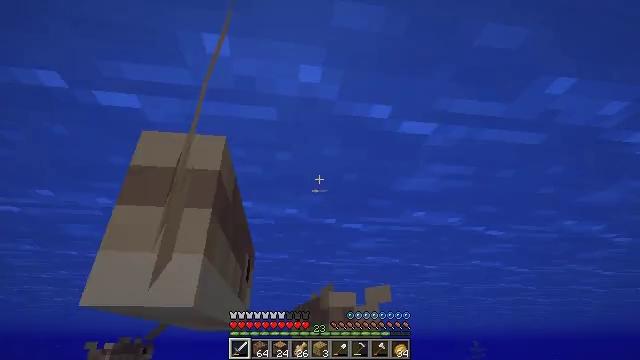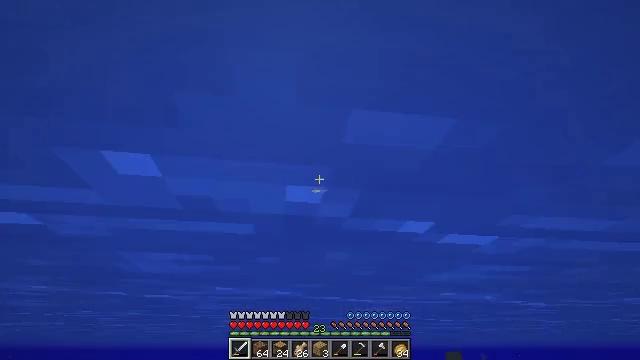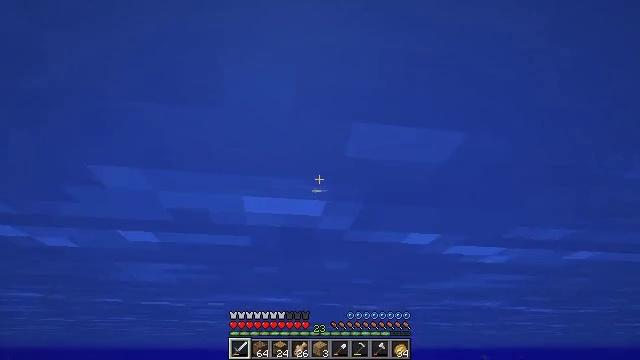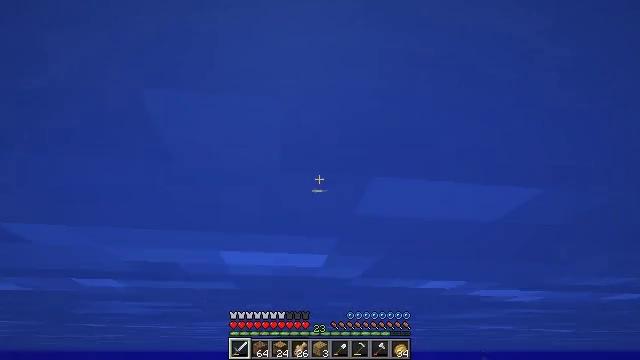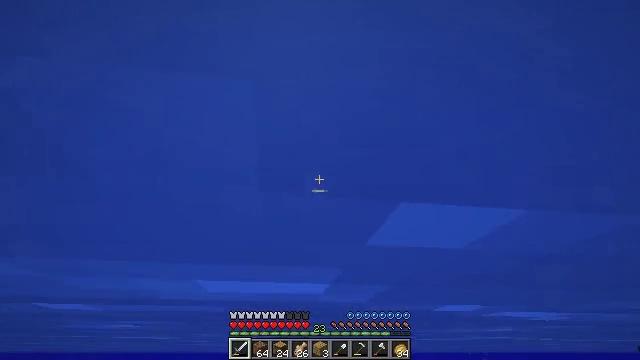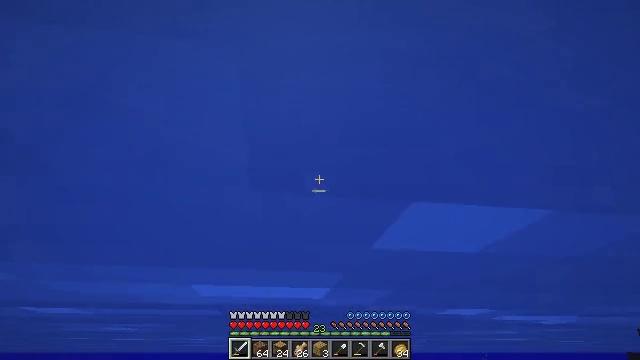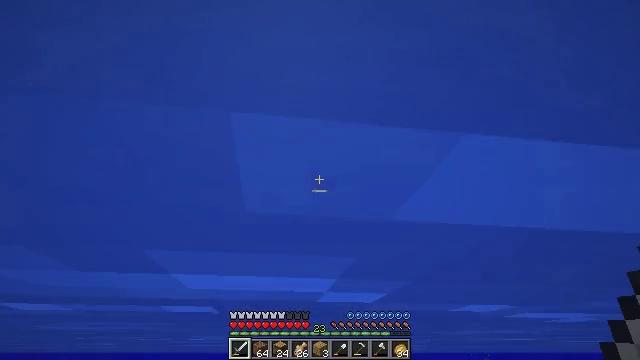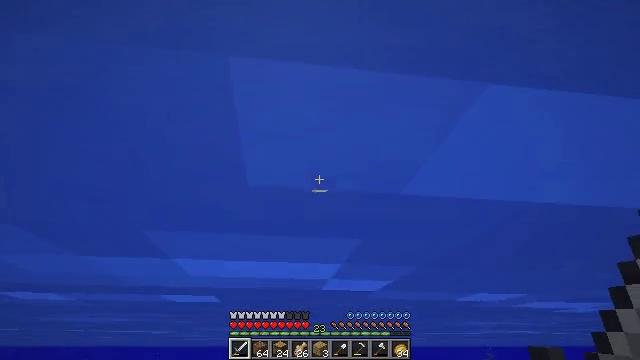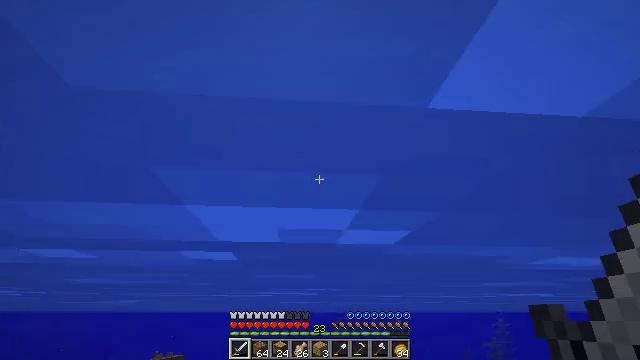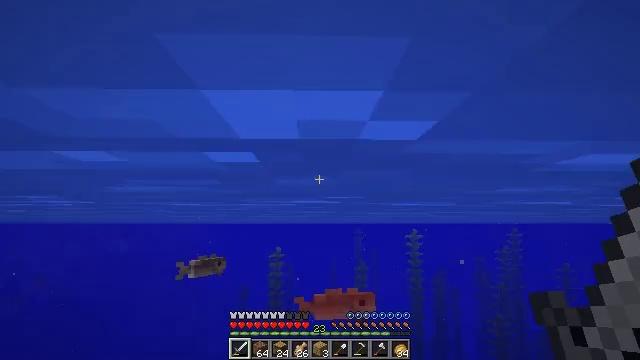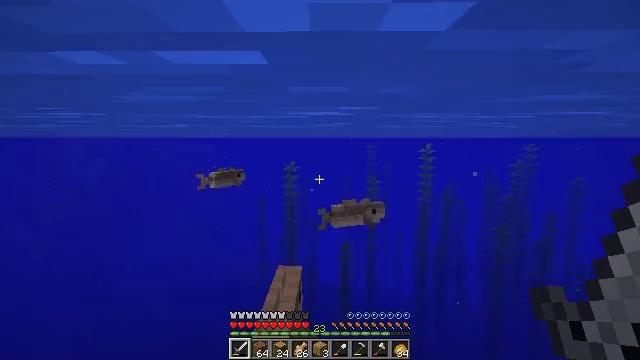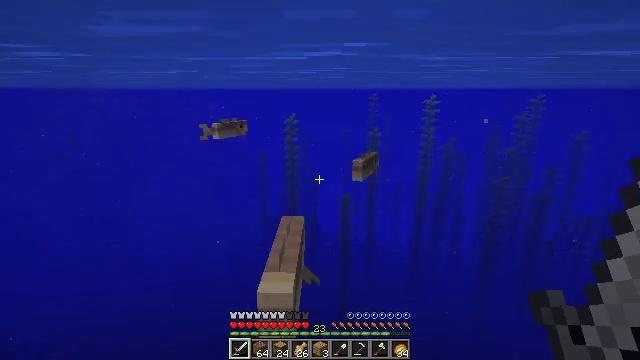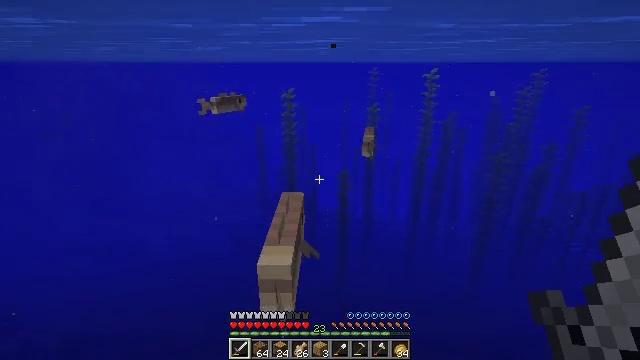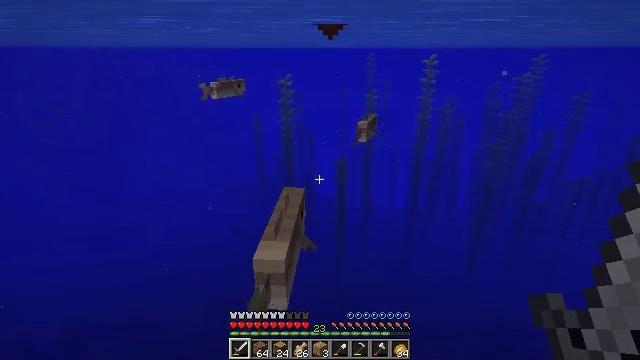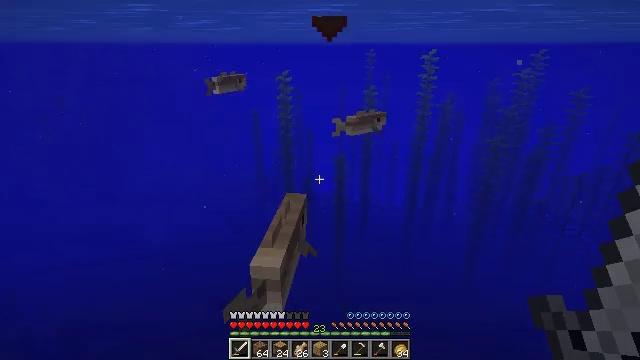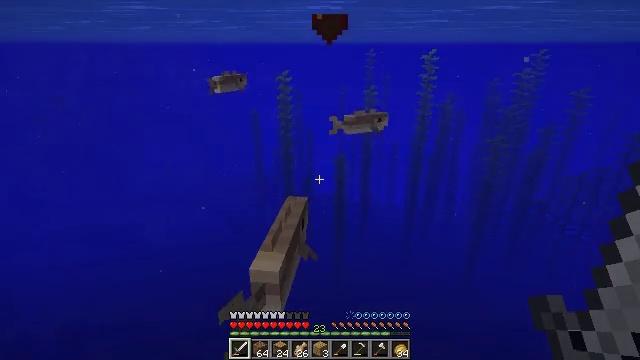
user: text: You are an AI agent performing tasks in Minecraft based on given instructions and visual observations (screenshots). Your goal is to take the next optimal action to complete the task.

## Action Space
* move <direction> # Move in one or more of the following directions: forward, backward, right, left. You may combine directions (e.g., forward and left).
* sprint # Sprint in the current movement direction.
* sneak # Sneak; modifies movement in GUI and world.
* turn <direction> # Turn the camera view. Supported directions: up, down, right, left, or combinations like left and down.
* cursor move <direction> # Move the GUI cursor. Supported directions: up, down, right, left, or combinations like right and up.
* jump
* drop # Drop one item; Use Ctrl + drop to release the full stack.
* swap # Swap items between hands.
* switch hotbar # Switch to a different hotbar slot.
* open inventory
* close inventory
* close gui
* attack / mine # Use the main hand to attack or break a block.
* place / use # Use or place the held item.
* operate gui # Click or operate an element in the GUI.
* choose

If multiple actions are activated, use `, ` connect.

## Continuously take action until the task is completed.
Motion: motion action
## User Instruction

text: Hunt fish.
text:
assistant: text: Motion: no_op
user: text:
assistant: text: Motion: no_op
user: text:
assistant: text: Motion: no_op
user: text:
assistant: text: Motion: no_op
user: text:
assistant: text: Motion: no_op
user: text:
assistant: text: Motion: no_op
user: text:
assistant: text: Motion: no_op
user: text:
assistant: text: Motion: turn left and down
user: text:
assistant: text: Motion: turn left and down
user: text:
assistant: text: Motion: move forward, turn left and down
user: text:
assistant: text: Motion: move forward, turn down
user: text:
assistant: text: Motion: move forward, turn down
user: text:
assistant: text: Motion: move forward, turn down
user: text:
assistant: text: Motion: move forward
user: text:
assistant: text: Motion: move forward
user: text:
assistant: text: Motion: move forward
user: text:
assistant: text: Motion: move forward
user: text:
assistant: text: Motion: move forward
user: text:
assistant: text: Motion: move forward
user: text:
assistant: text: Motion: move forward, turn left and down
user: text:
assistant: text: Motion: move forward, turn left and down
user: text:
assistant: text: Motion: move forward, turn left and down, attack / mine
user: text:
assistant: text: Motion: move forward, turn down, attack / mine
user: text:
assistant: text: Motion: move forward, attack / mine
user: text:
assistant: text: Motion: move forward, attack / mine
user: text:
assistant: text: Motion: move forward
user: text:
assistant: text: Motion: move forward
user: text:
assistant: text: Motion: move forward
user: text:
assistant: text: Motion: move forward
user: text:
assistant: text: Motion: move forward, turn up